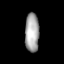
Tissue: lung
Cell type: Endothelial cells
Senescence score: 0.5852
Nuclear area (px): 534
Mean DAPI intensity: 166.635